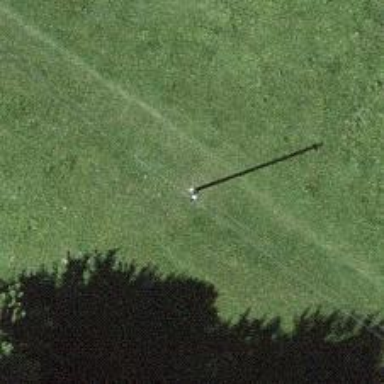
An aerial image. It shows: Power pole.